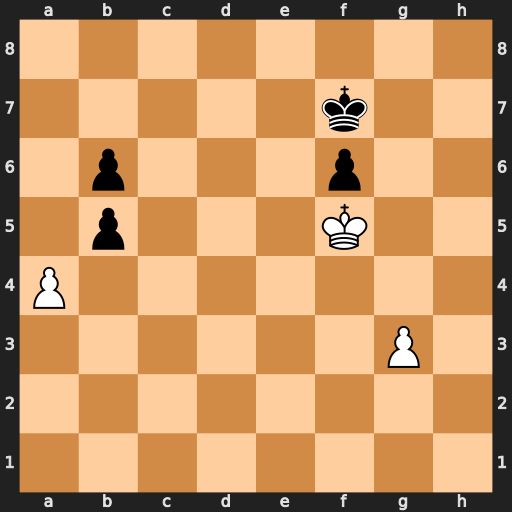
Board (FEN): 8/5k2/1p3p2/1p3K2/P7/6P1/8/8
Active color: w
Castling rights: -
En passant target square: -
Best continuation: axb5 Ke7 Kg6 Ke6 Kg7